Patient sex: M
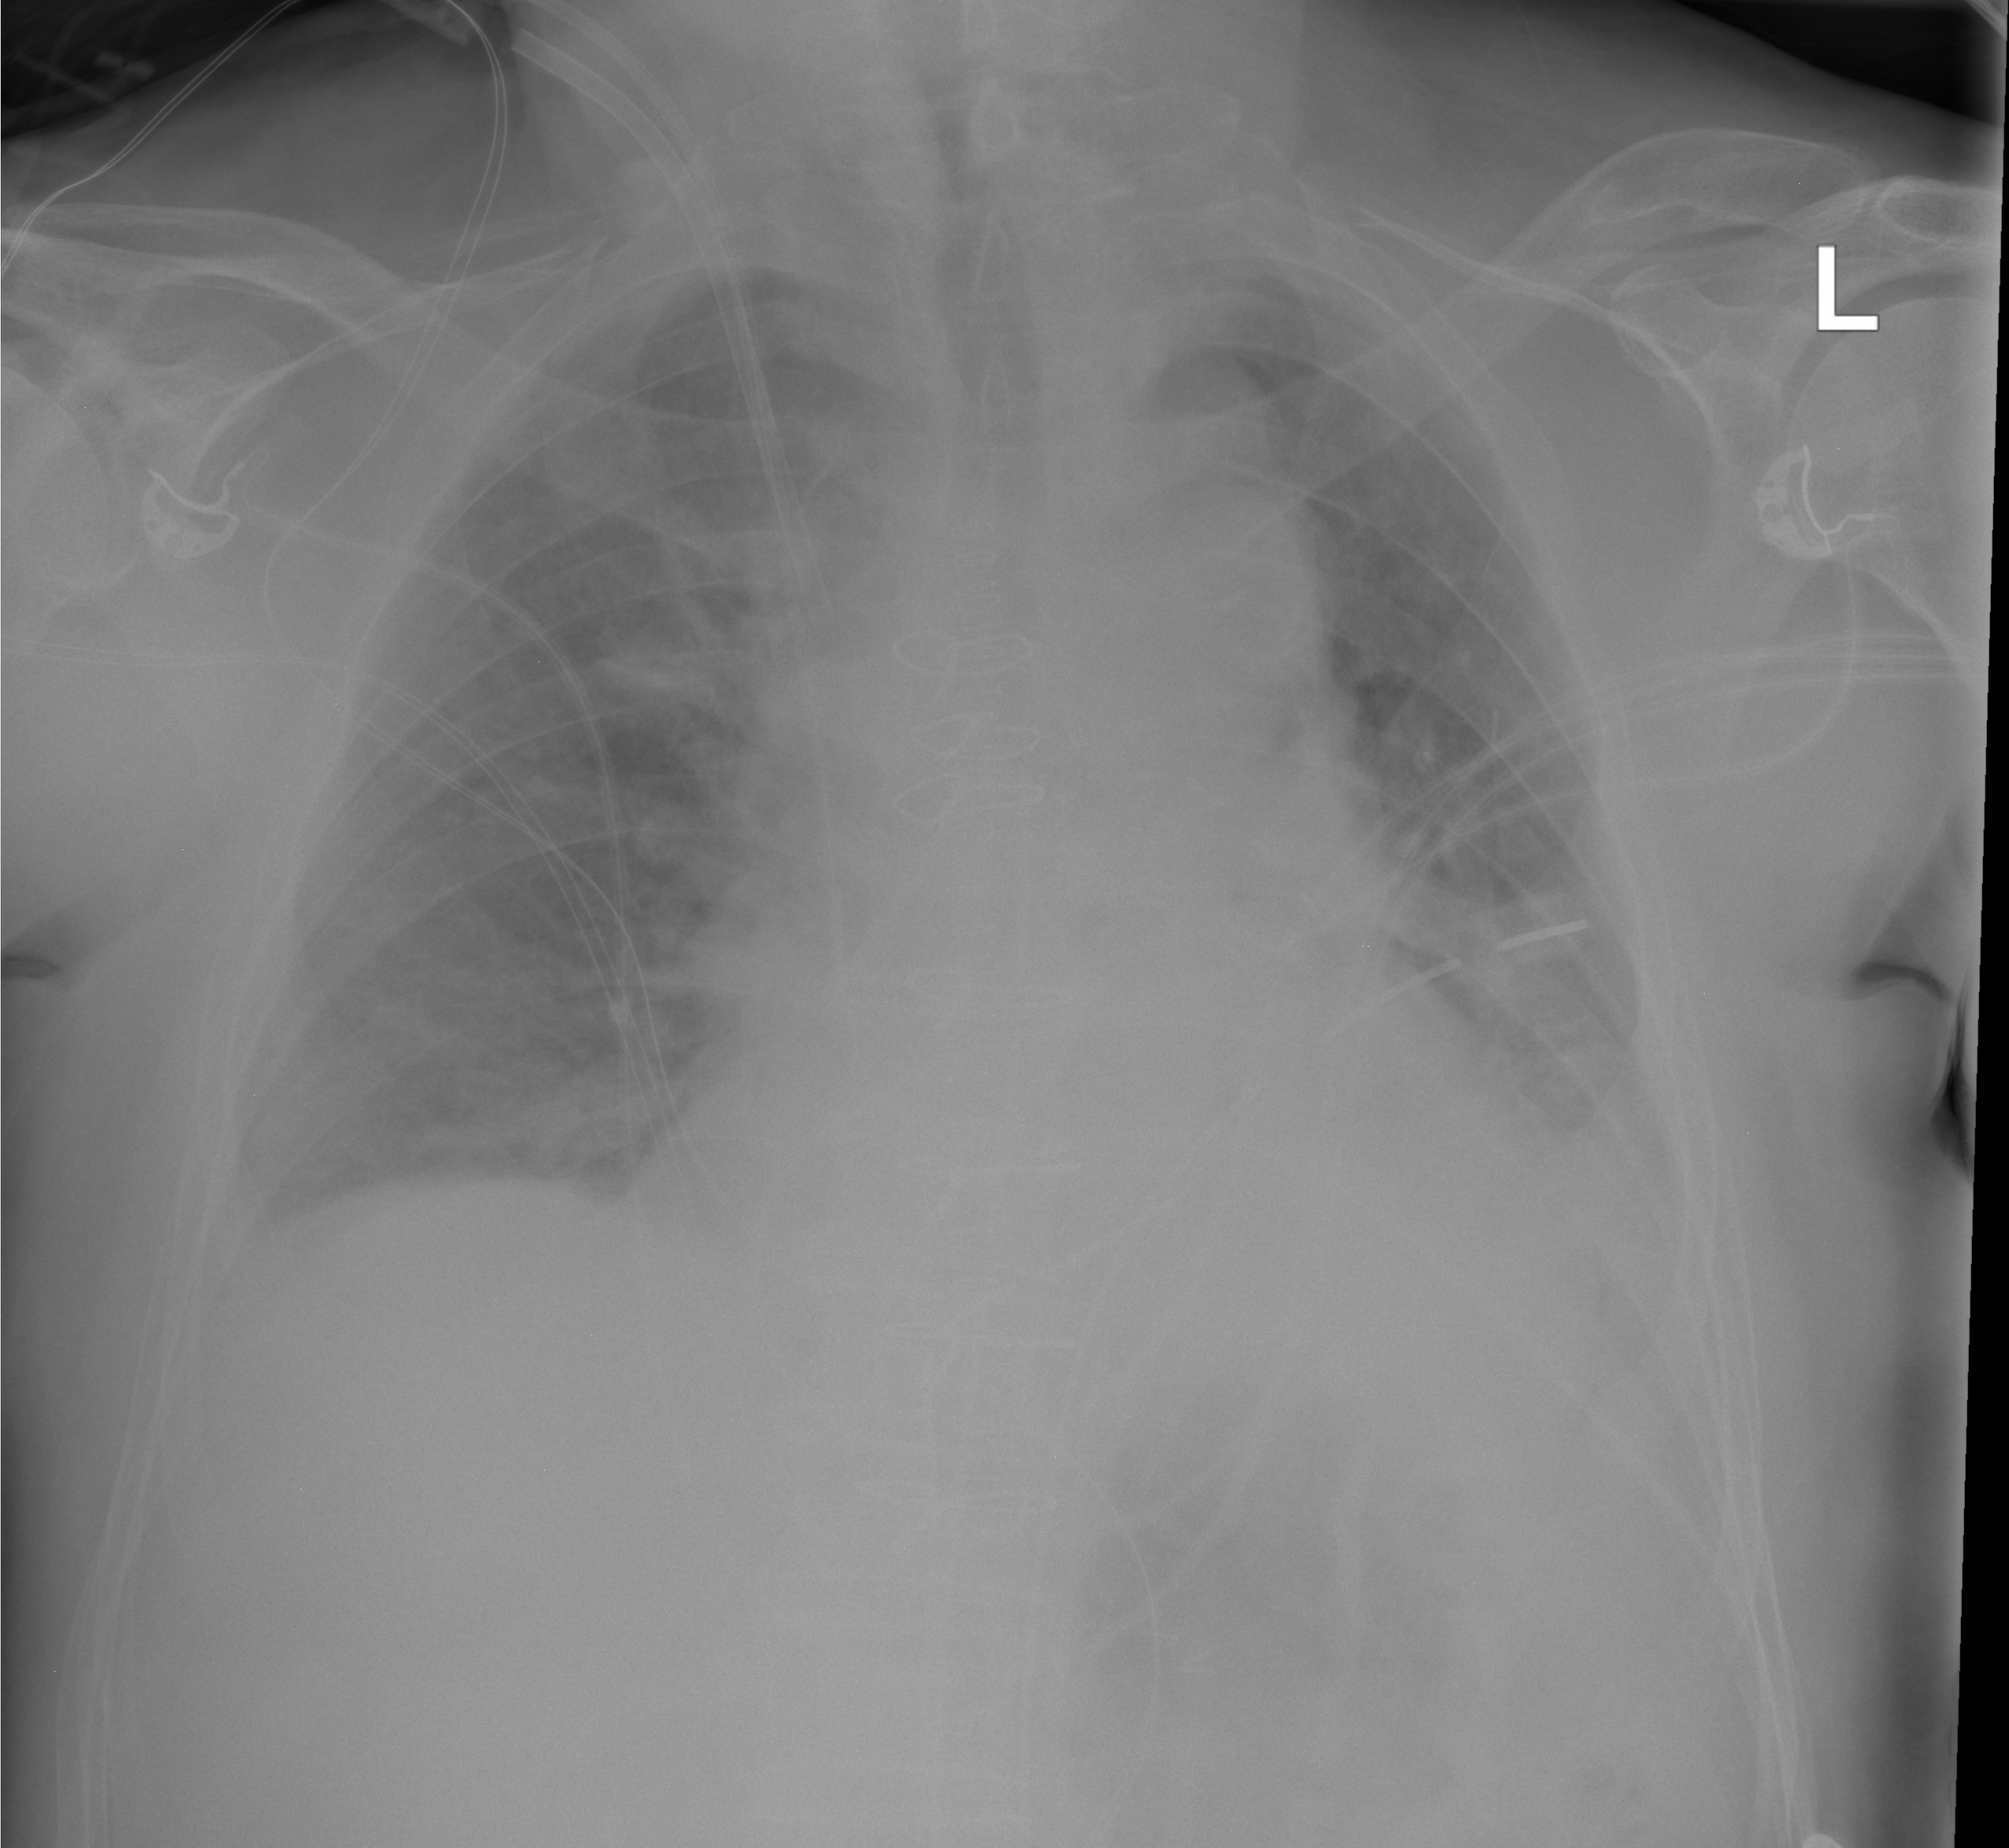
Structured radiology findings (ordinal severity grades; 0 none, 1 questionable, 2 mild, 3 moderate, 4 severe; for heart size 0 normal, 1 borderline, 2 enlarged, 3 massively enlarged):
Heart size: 1
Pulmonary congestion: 3
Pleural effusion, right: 0
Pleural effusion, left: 0
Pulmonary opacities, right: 0
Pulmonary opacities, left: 0
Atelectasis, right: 3
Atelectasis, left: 3